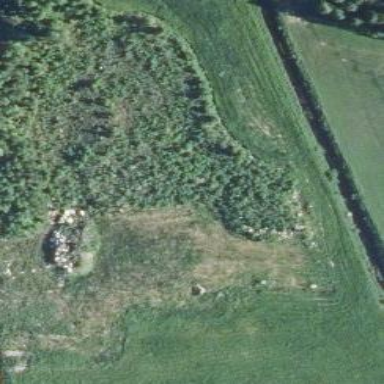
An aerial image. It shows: Clearcut area with scrub vegetation.